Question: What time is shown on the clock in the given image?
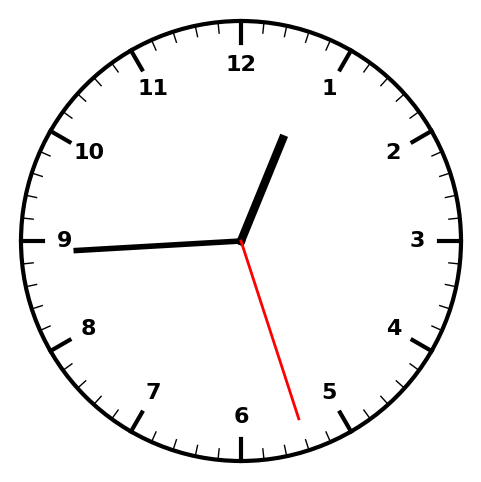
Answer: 12:44:27